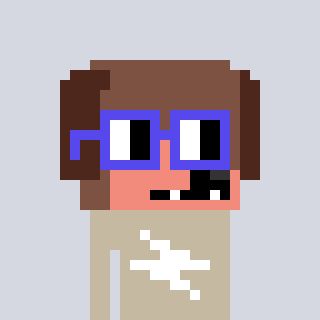
a pixel art character with square blue glasses, a dog-shaped head and a bege-colored body on a cool background